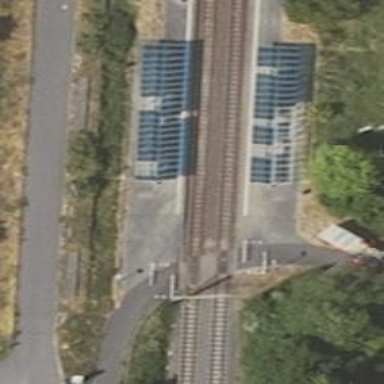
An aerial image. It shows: Platform for public transport with shelter. It serves trams and railways.